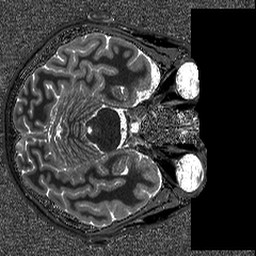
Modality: T1map
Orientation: axial
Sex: male